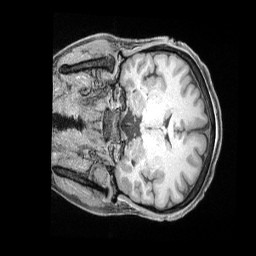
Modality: T1w
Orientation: coronal
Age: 33
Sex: female
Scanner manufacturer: siemens
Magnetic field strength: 3 T
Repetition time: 2 s
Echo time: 0.00211 s